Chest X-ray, AP view. Patient: 52 years old, sex M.
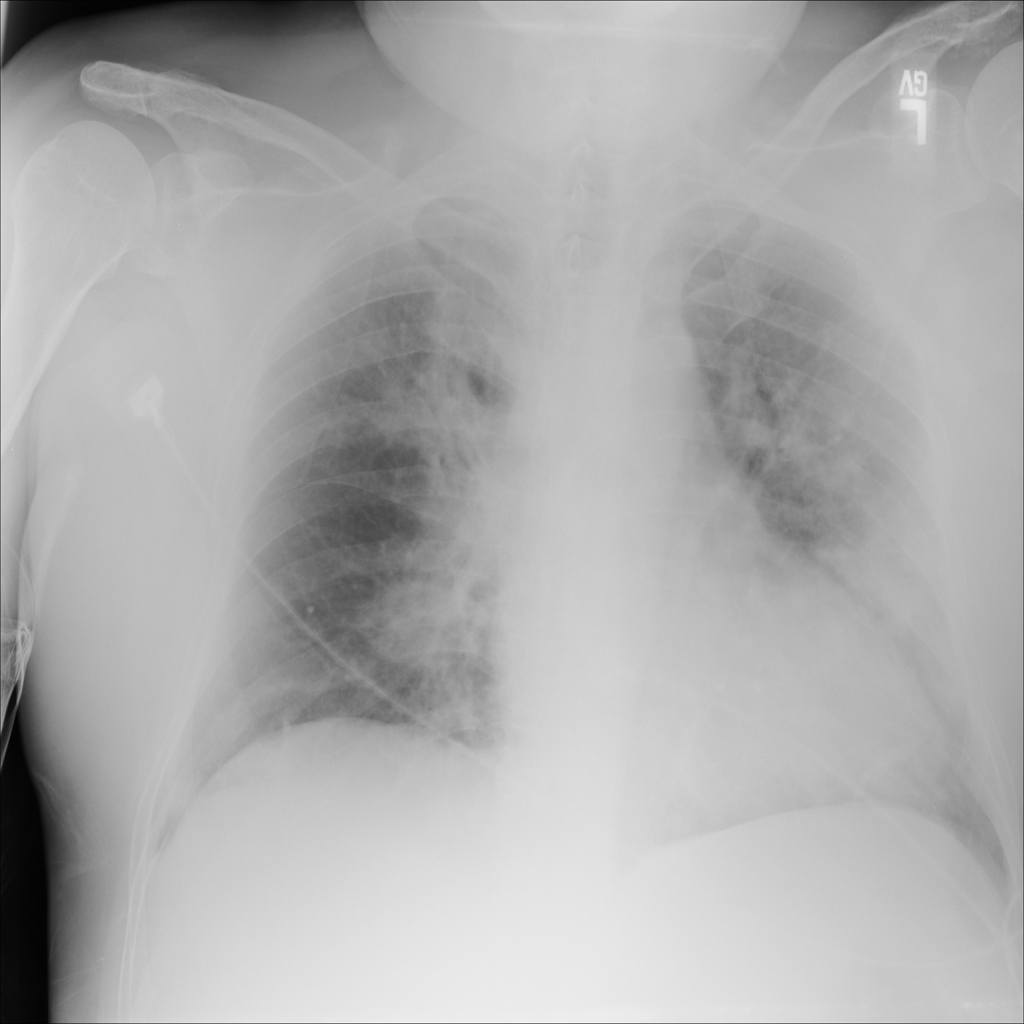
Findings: No Finding